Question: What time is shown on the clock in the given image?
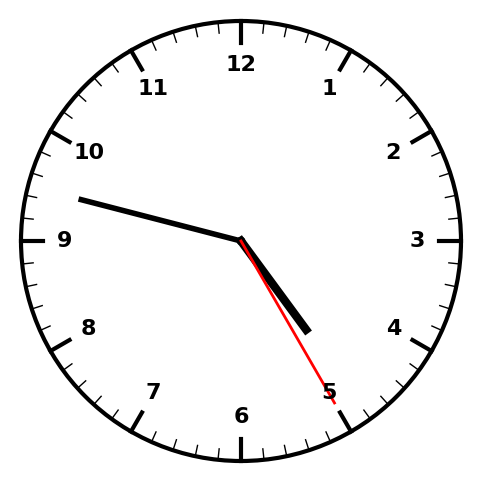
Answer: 04:47:25